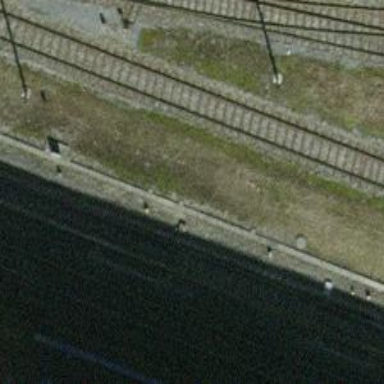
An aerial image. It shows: Single-track railway with electrified contact lines.